Aerial crown-view tile of a tropical tree (Barro Colorado Island, Panama), acquired 20250124:
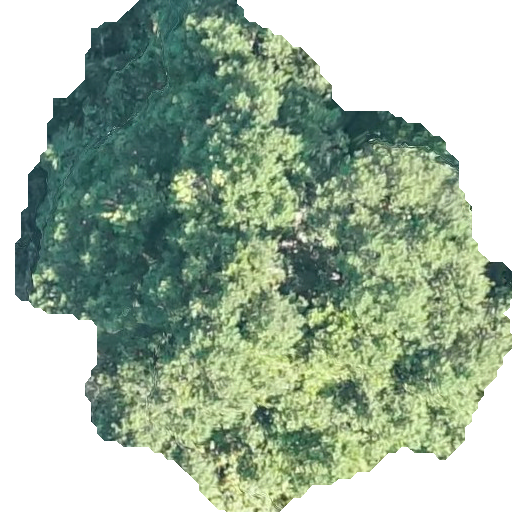
Species: Calophyllum longifolium
GBIF accepted scientific name: Calophyllum longifolium
Crown area: 262.481 m²